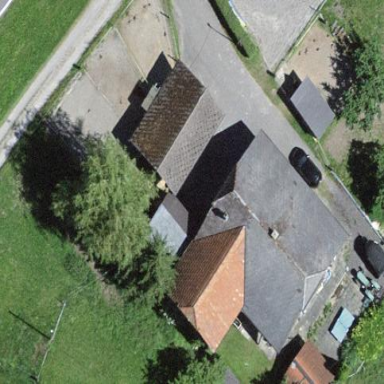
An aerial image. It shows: Stable building.